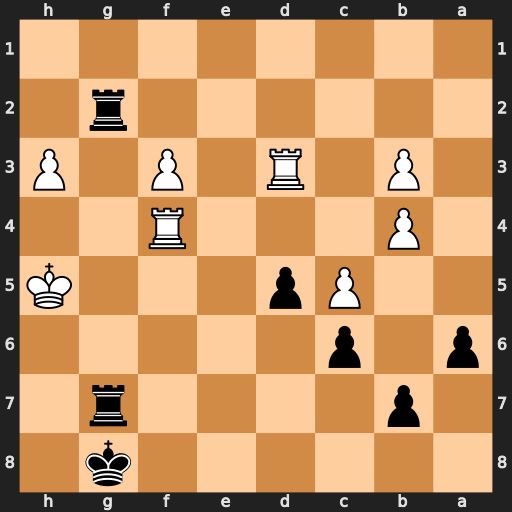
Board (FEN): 6k1/1p4r1/p1p5/2Pp3K/1P3R2/1P1R1P1P/6r1/8
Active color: b
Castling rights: -
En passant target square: -
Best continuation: Rh7#